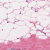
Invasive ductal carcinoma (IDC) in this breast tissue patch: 0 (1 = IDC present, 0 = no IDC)